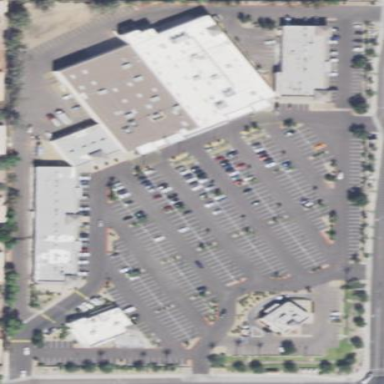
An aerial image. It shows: Retail area.